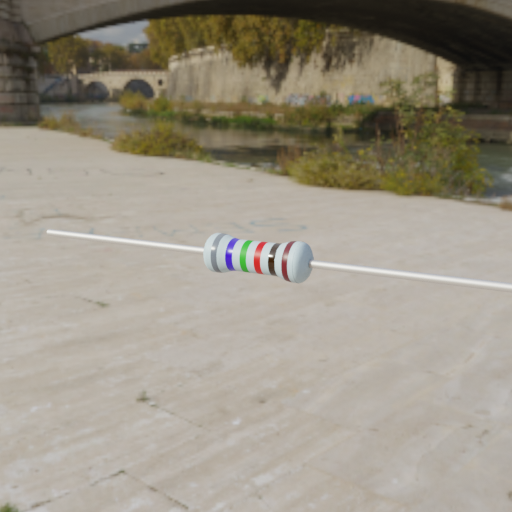
Resistor colour bands (in order): gray, blue, green, red, black, brown